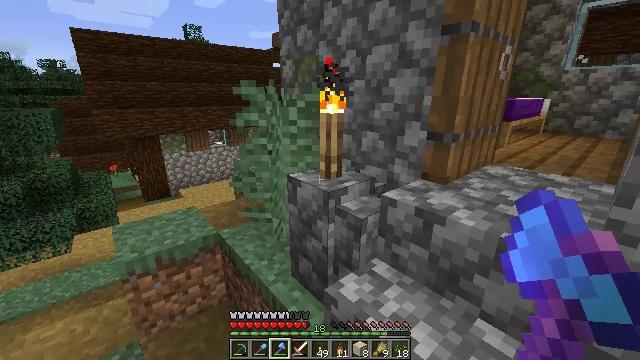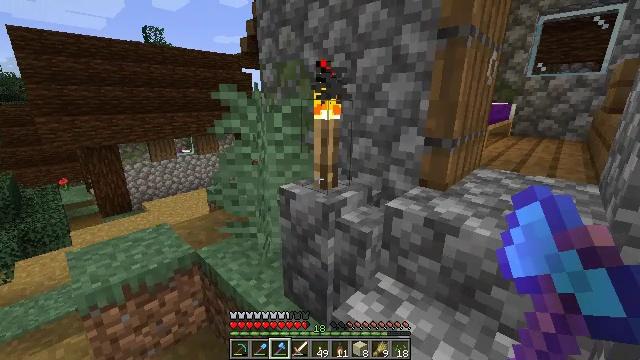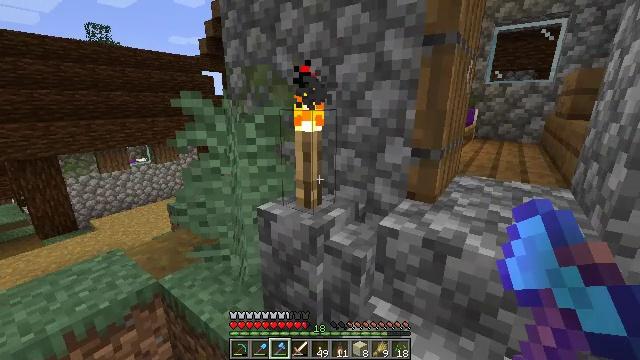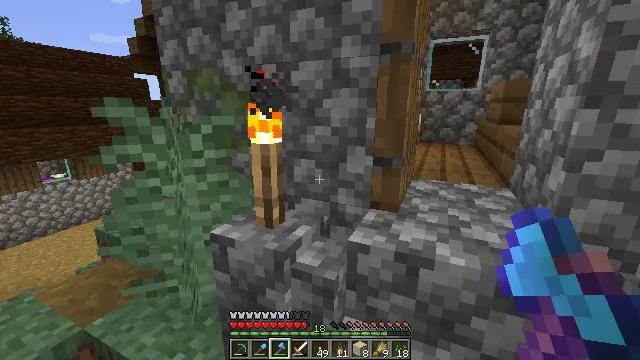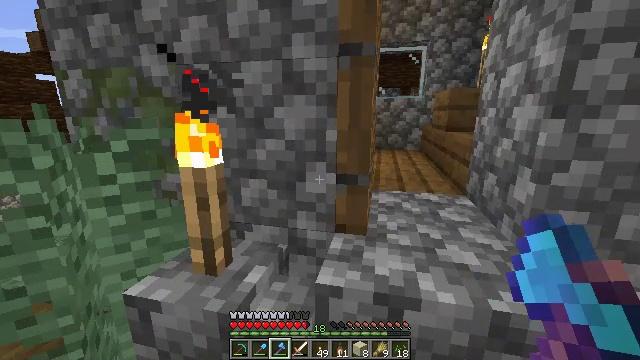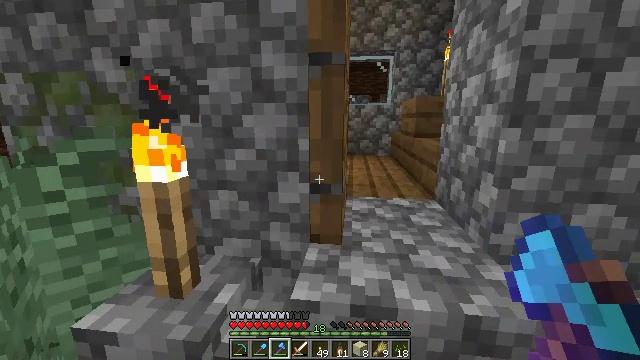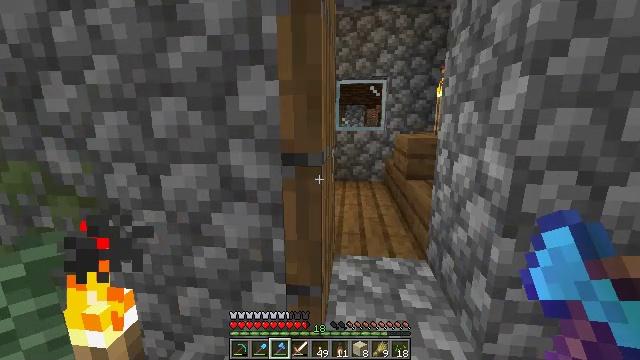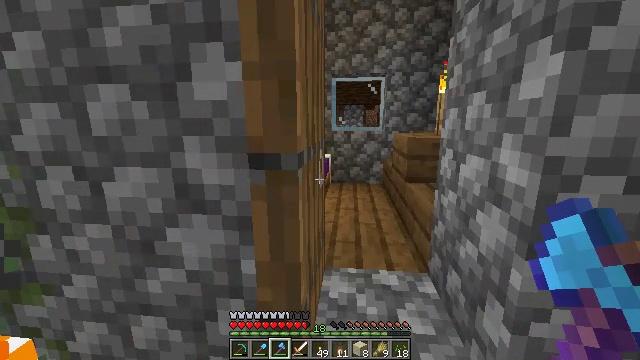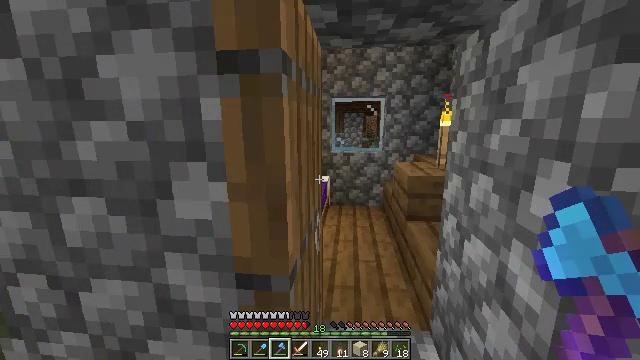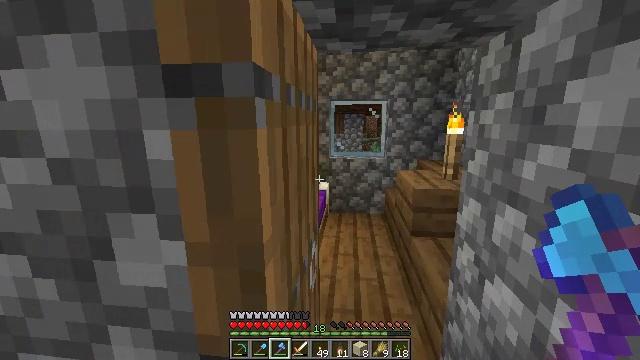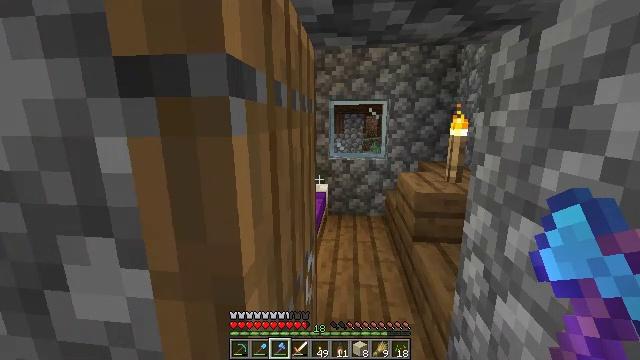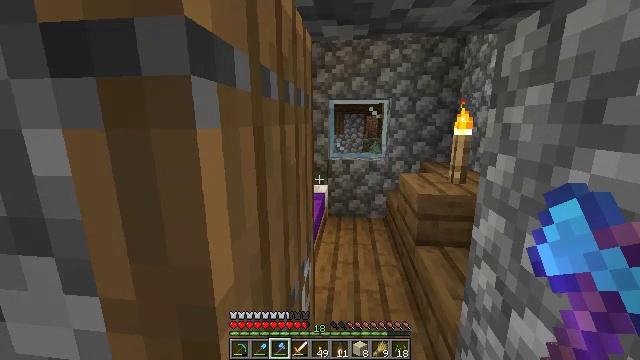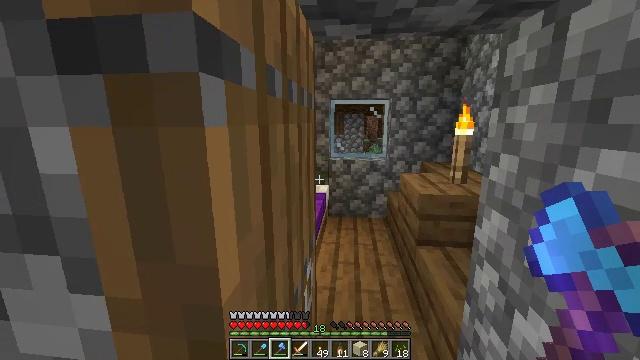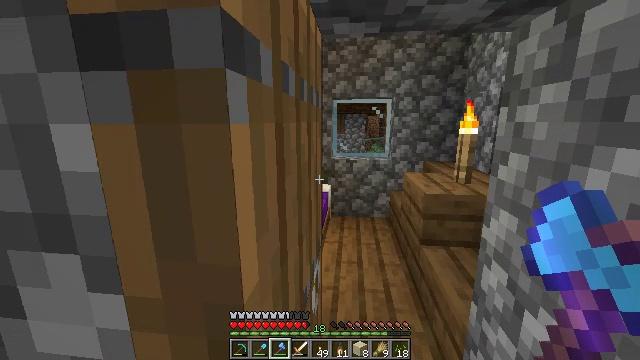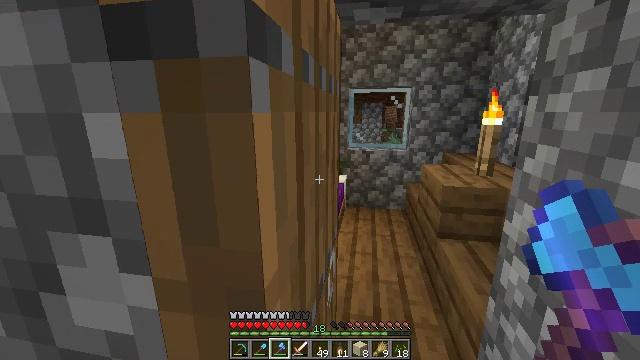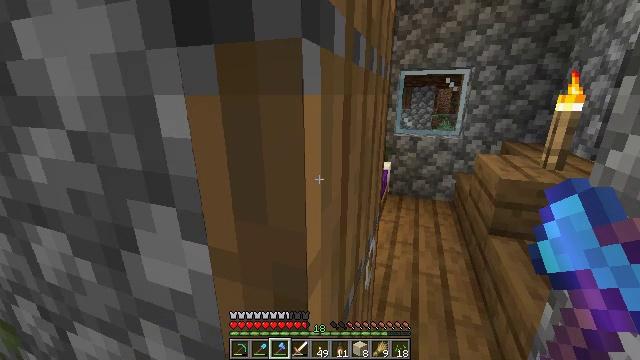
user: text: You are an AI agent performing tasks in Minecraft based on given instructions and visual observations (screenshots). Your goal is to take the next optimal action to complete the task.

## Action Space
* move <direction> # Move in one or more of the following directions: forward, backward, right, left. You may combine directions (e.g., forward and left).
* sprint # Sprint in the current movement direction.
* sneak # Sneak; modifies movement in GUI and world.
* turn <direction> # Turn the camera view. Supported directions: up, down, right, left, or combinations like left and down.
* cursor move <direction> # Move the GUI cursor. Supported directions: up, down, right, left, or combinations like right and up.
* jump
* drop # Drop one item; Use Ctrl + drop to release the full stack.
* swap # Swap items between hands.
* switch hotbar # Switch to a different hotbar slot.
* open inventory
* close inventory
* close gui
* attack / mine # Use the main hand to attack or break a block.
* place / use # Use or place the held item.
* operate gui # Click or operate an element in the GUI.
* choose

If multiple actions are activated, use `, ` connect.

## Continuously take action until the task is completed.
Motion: motion action
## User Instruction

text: Harvest sweet berries by mining the bush.
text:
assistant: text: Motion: move forward, turn right and up
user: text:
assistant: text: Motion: move forward, turn right
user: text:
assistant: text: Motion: move forward, turn right and up
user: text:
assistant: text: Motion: move forward and move right, turn right and up
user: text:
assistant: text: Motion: move forward and move right, turn right and up
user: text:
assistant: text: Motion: move forward and move right
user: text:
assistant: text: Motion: move forward
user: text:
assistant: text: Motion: move forward
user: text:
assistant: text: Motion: move forward
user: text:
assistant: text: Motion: move forward
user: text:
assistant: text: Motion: move forward
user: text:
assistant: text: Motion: move forward
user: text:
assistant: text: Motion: move forward
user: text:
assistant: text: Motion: turn left and down
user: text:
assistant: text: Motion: turn left and down
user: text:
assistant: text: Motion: turn left and down
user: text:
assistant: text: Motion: move left, turn left and down
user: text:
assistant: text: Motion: move left, turn left and down
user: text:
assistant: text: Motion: move left, turn left
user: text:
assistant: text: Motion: move left
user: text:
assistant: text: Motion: move forward and move left
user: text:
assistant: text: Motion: move forward and move left
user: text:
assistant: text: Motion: move forward and move left
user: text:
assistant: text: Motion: move forward and move left
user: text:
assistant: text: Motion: move forward and move left
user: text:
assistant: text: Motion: move forward and move left
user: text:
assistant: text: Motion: move forward and move left
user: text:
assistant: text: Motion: move forward and move left
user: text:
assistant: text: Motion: move forward and move left
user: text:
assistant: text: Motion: move forward and move left